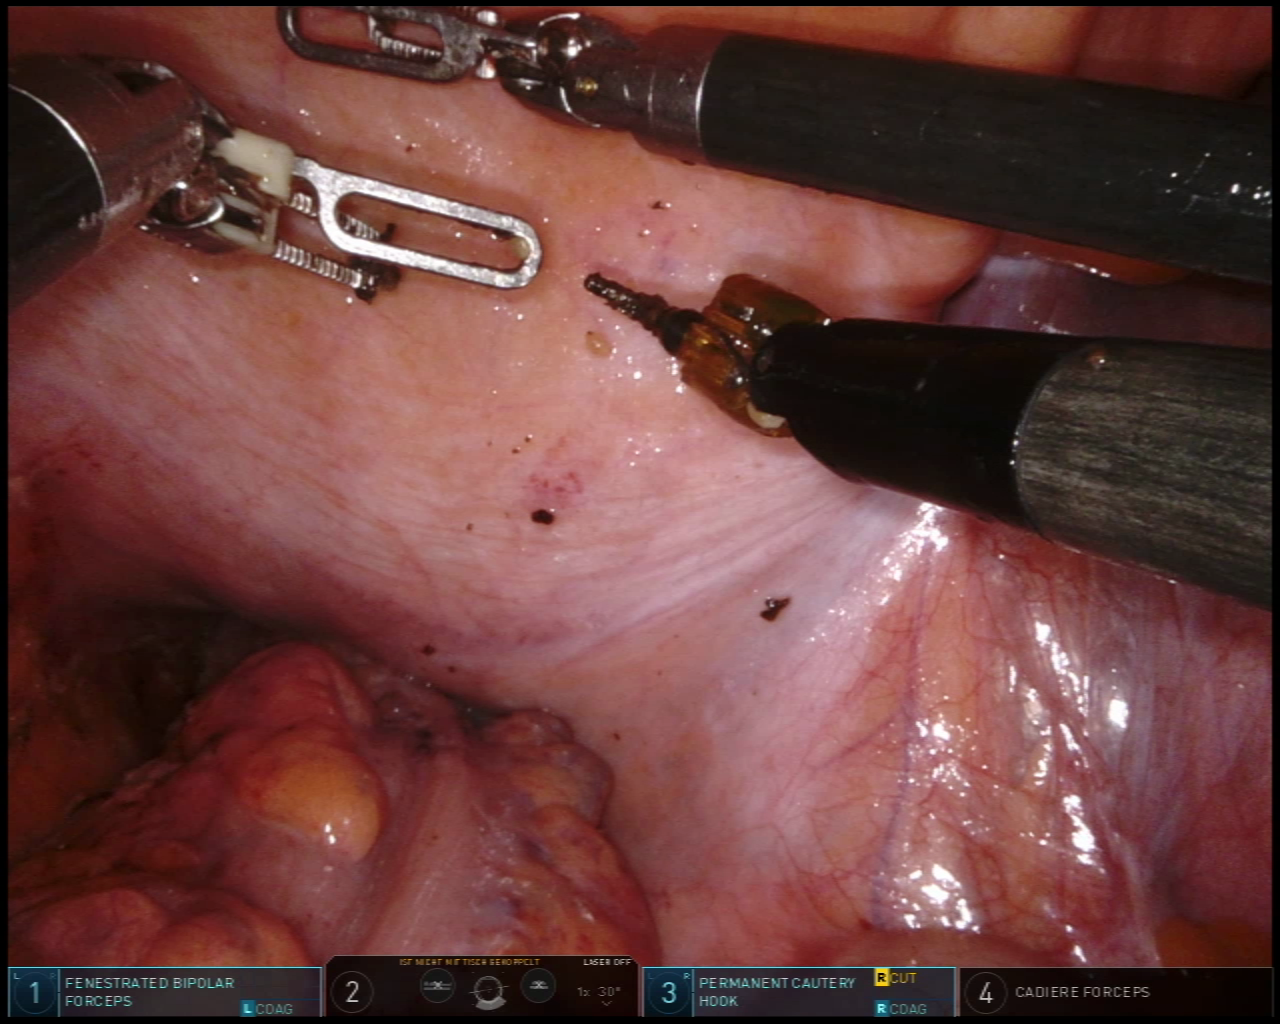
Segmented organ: colon
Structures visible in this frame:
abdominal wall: yes
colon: yes
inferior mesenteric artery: no
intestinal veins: no
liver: no
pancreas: no
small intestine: no
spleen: no
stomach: no
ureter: no
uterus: no
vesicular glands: no